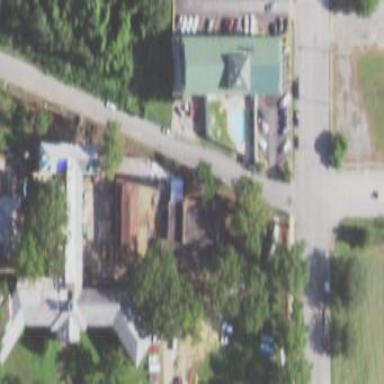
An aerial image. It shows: Residential building.